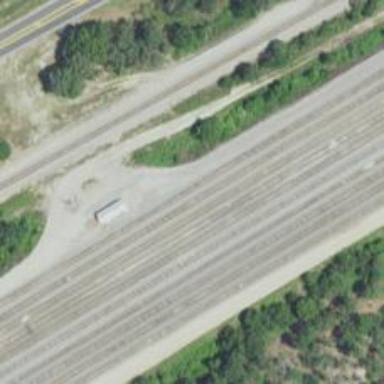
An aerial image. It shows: Railway yard used for servicing trains.